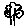
Label: tree